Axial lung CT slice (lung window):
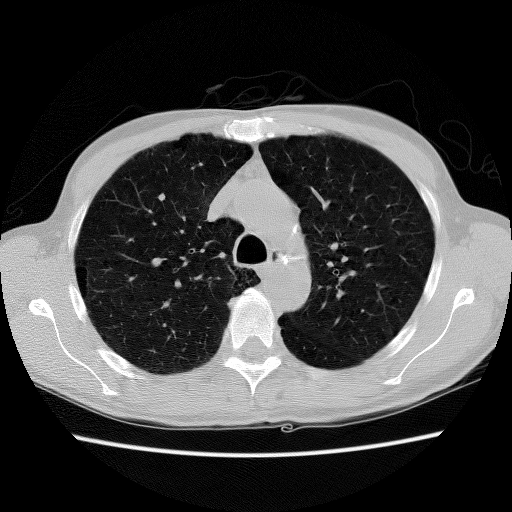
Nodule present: no